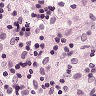
Metastatic tissue present: no